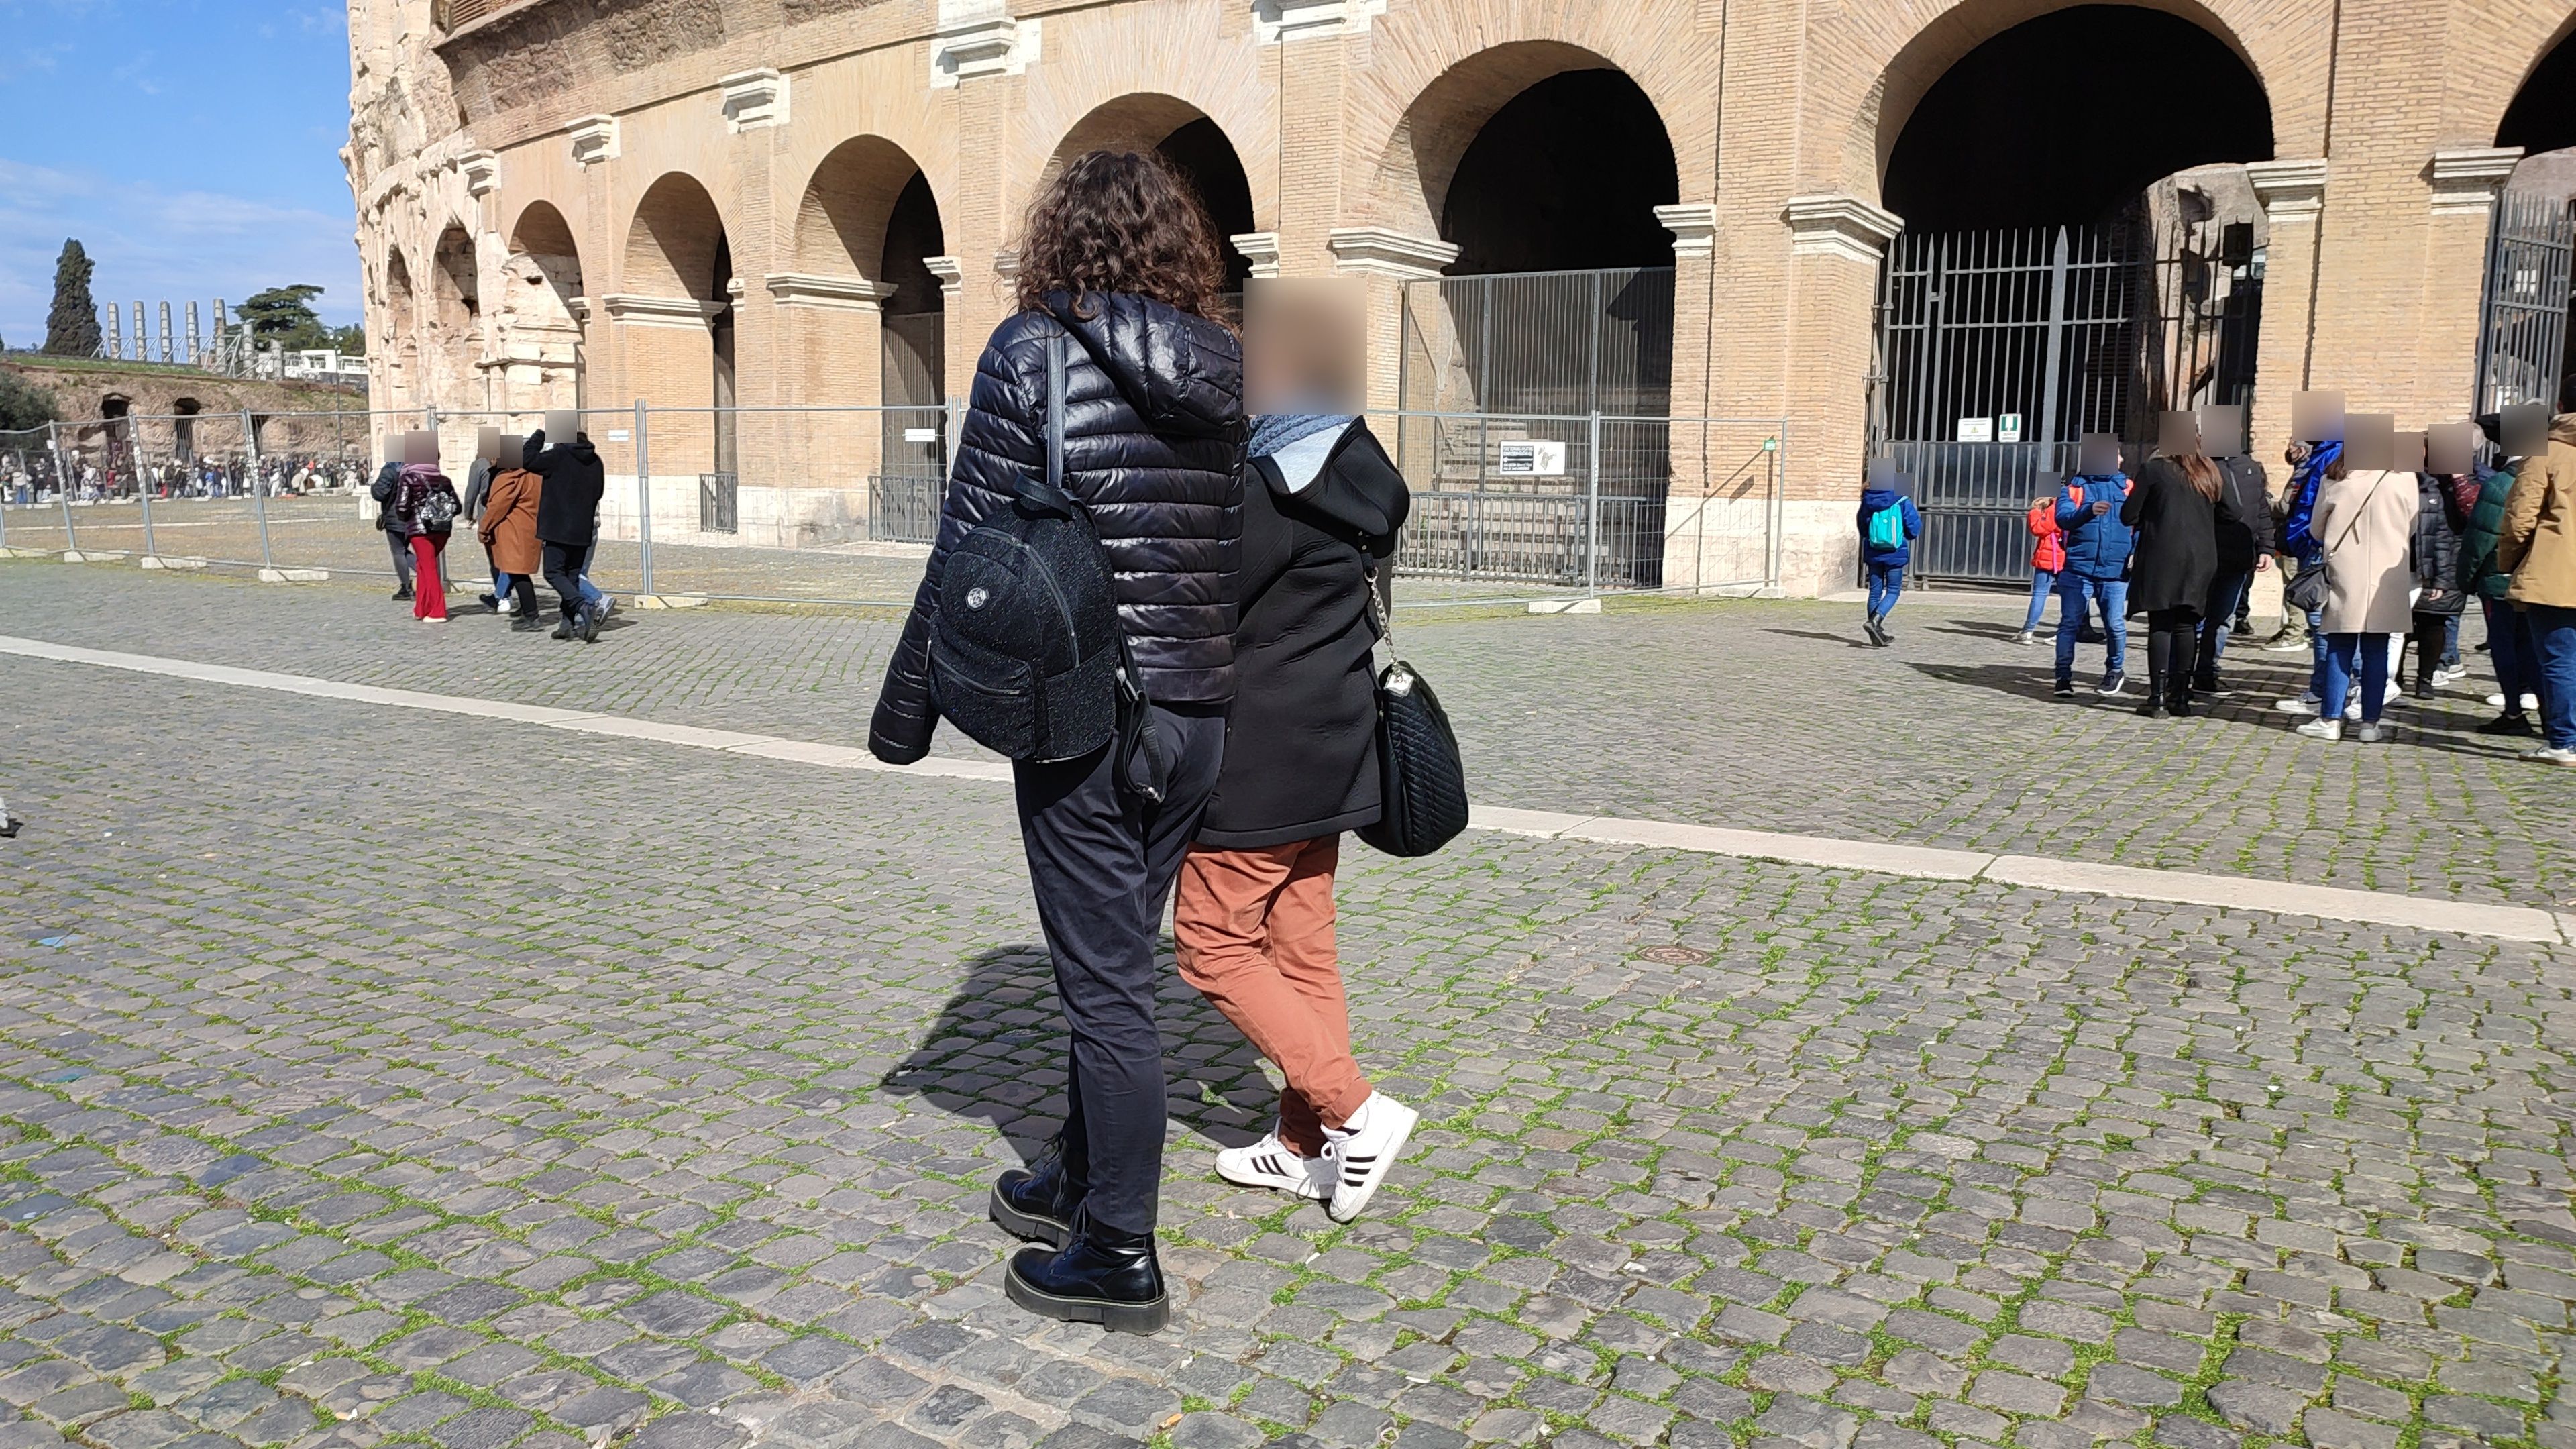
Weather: clear
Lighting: day
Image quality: good
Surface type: walking surface
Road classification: footway, pedestrian, steps
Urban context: urban centre
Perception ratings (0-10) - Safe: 5.34, Lively: 5.96, Beautiful: 7.53, Boring: 3.98, Depressing: 3.52, Wealthy: 8.82